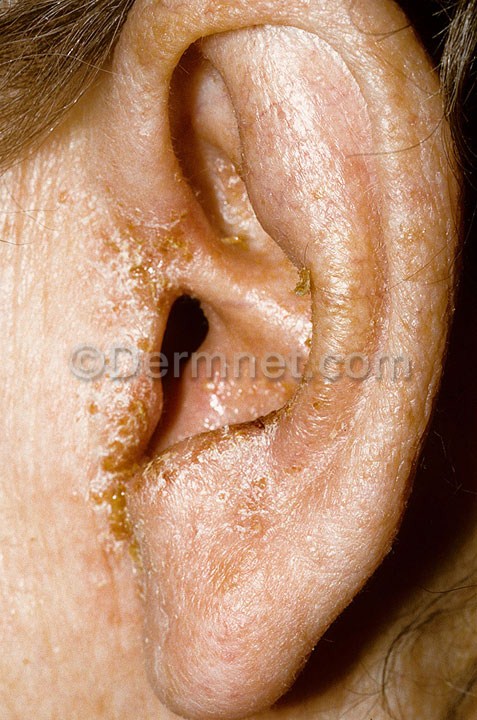
Disease: Eczema Photos